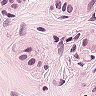
Metastatic tissue present: yes